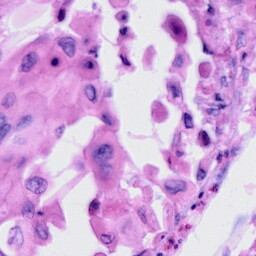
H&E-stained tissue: Cervix